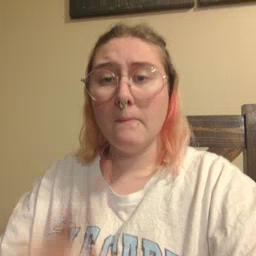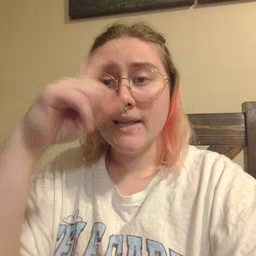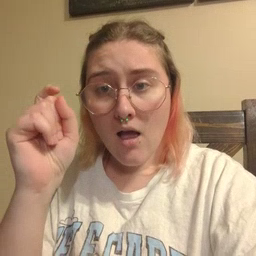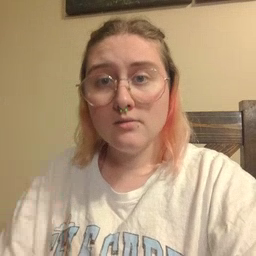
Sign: because